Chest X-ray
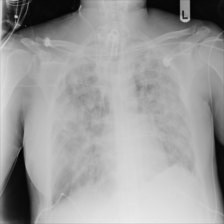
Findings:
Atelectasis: negative
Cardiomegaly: negative
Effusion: negative
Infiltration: negative
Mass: negative
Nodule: negative
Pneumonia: negative
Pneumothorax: negative
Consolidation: negative
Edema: negative
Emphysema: negative
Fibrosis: negative
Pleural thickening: negative
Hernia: negative